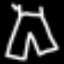
Label: pants